Question: I can't find 'AllowDrop' property on 'RichTextBox' control (sorted alphabetically):

I'm sure that there's this property because it compile fine (and make working the RichTextBox's Drag-and-drop)
'''
msg_textBox.AllowDrop = true;
'''
I don't understand because the VS didn't show it.
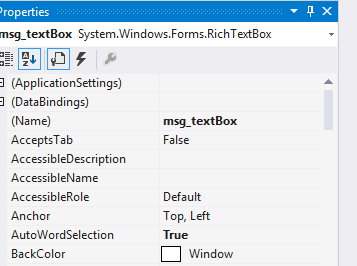
Answer: The <URL>:
> /// RichTextBox controls have built-in drag and drop support, but
/// AllowDrop, DragEnter, DragDrop may still be used:
/// this should be hidden in the property grid, but not in code
What that "built-in drag and drop support" actually looks like is a bit mysterious btw. Fairly sure it was meant to allow dragging of embedded OLE objects. RichTextBox is one of the last remaining pieces of Microsoft software that still supports OLE. It is otherwise dead as a doornail and I have no programs still installed anymore that have it, that I know of anyway.
So, laser to stun and follow the guidance from the comment, simply set AllowDrop to in the form constructor.